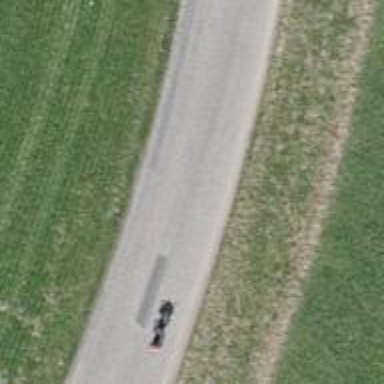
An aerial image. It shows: Unclassified road with asphalt surface.